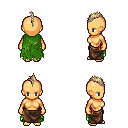
a pixel art fantasy rpg character, female body template, human, tanned skin, green tattered cape, robe skirt, white blonde mohawk hairstyle, four views (front, back, left, right), 2x2 character sprite sheet, small pixel art, hard edges, no anti-aliasing